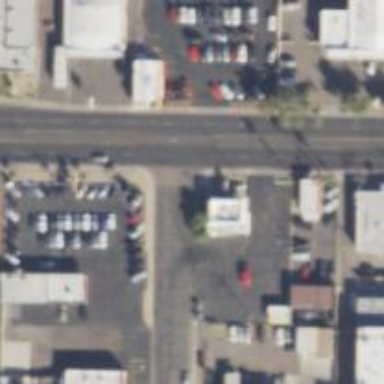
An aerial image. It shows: Solid stop line on the road marking.